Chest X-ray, PA view. Patient: 46 years old, sex F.
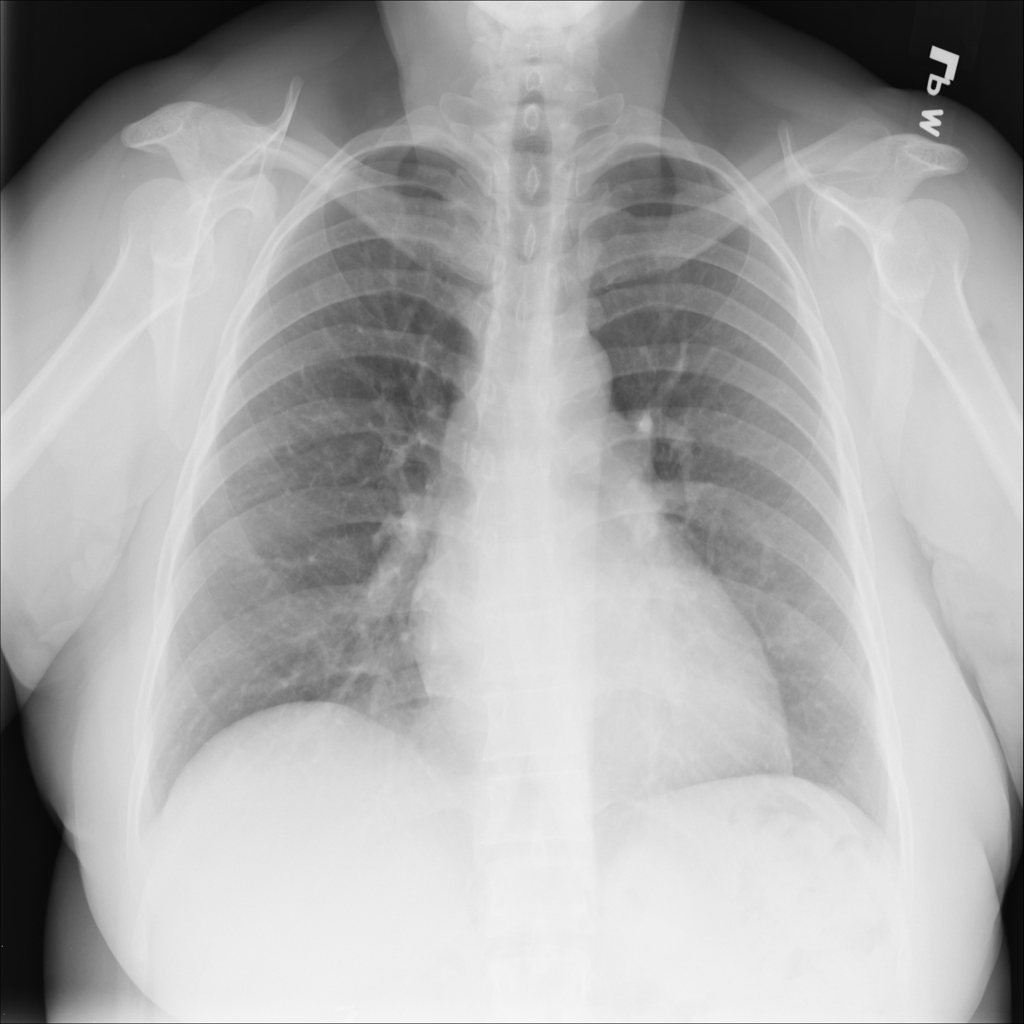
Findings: No Finding